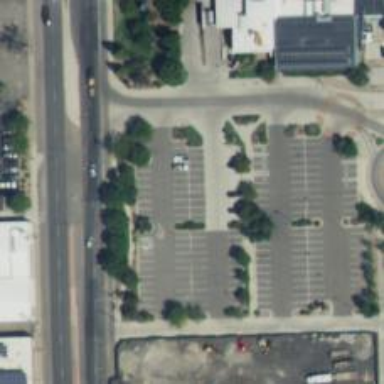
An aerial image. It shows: Parking space.